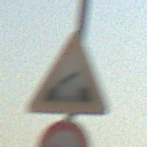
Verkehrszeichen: BeweglicheBruecke
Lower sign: VerbotUeberholenEinspurigeFahrzeuge
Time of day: MorningAfternoon
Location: Outdoor (Suburban)
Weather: Clear
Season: NotSpecified
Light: Natural